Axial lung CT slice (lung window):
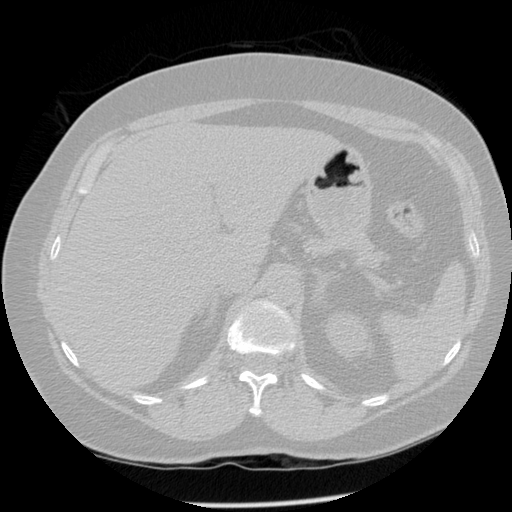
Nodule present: no